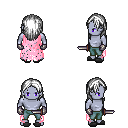
a pixel art fantasy rpg character, male body template, dark elf, purple skin, pink tattered cape, teal pants, white long hairstyle, metal gloves, gray slippers, dagger, four views (front, back, left, right), 2x2 character sprite sheet, small pixel art, hard edges, no anti-aliasing